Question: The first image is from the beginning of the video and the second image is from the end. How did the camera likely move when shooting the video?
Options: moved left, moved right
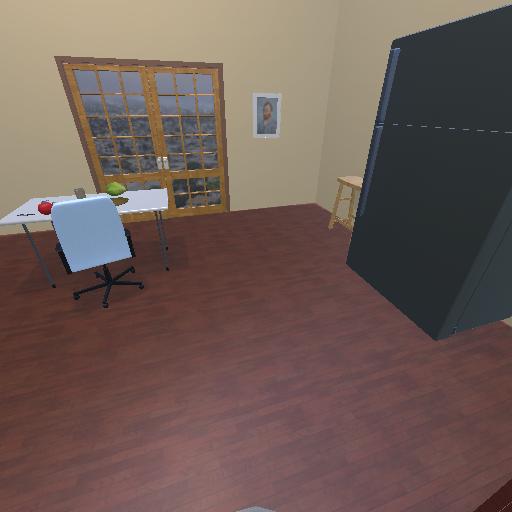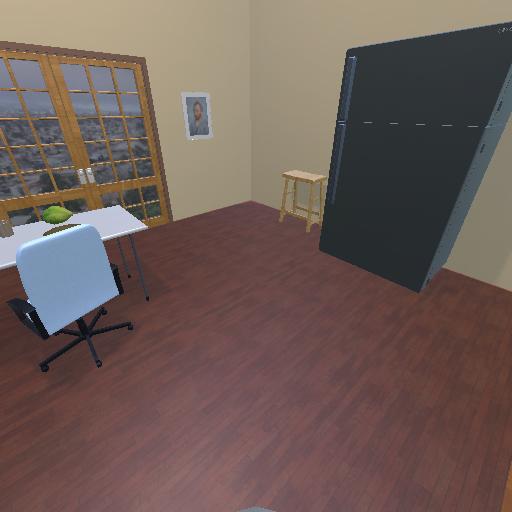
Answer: moved left